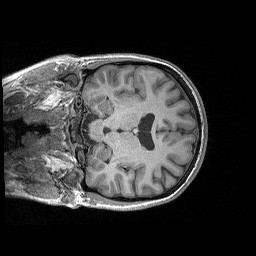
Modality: T1w
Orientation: coronal
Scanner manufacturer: siemens
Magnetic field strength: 3 T
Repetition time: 2.3 s
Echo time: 0.00298 s